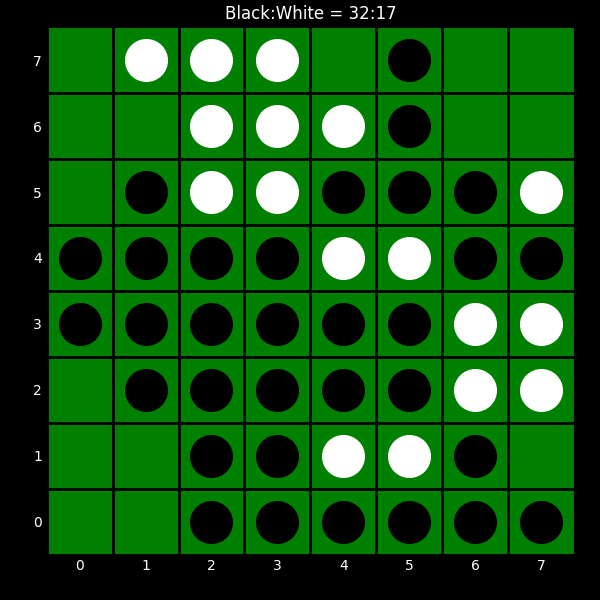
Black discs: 32
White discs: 17